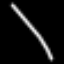
Label: line